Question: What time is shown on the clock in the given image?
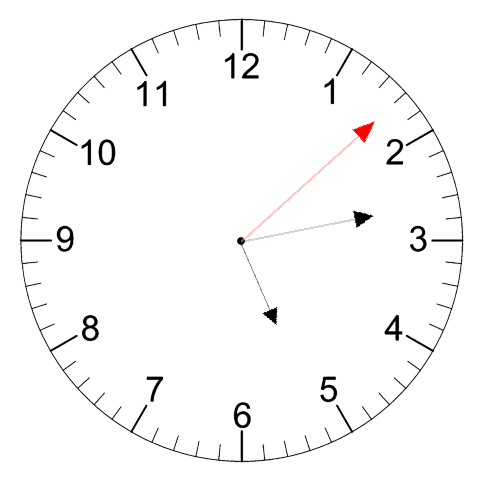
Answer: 05:13:08